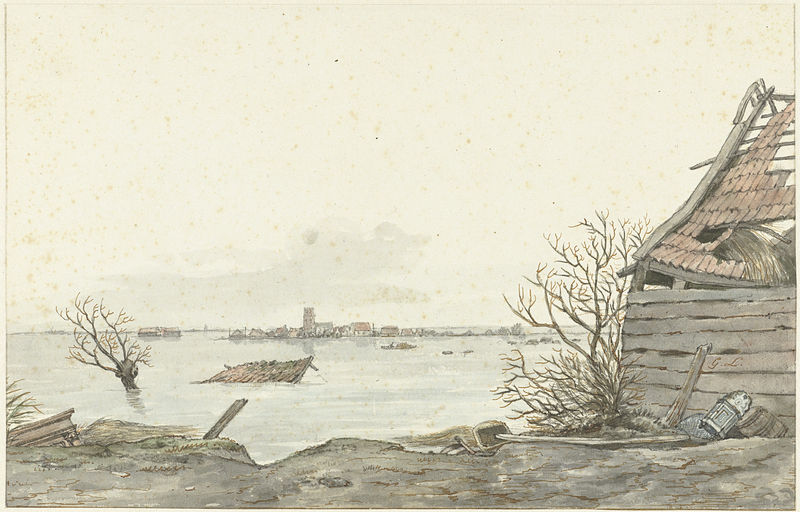
Titel: Gezicht op het overstroomde Ransdorp, februari 1825
Künstler: Gerrit Lamberts
Standort: Amsterdam
Institution: Rijksmuseum
Schlagwörter: baum, wasser, bäume, holz, zeichnung, dach, signatur, strauch, insel, dachziegel, dorf, flut, ruine, fass, flecken, kaputt, überflutung, überschwemmung